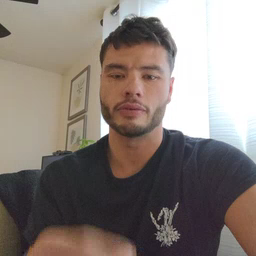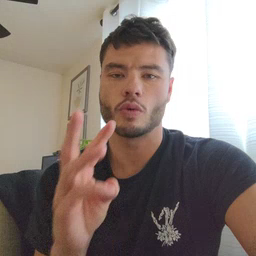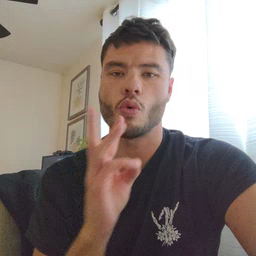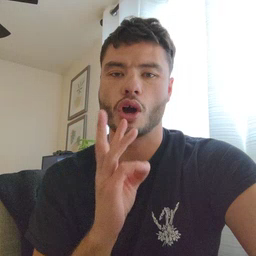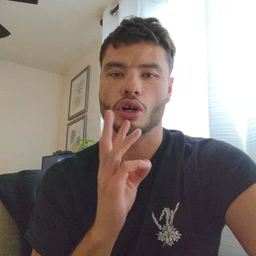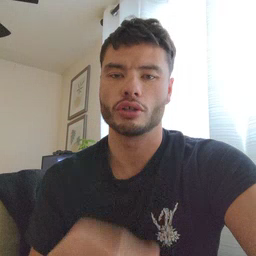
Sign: water